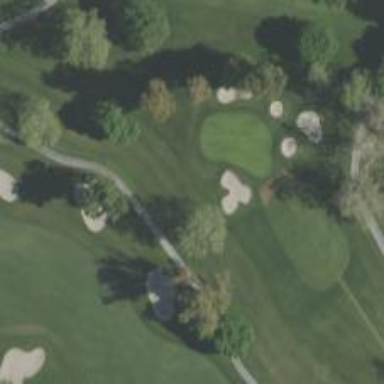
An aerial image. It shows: Golf hole.